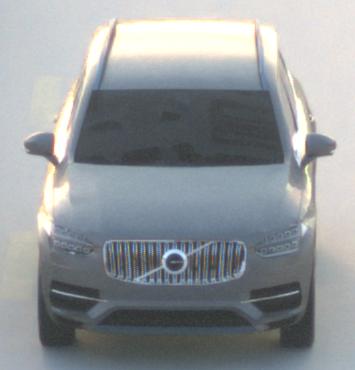
Make: Volvo
Model: XC90 B5
Detailed model: XC90 (L)
Model produced from: 2019/08
Model produced until: 2020/04
Doors: 5
Color: gray
Road condition: dry road
Daytime: dawn
Contrast: medium contrast